Question:
Can some one point me in the right direction on how I can divide a circle to get different regions for a dart board?
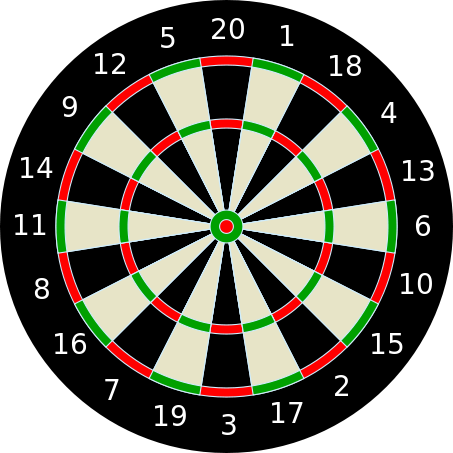
Answer: You're using a cylindrical coordinate system: it's best to express everything in terms of (r, theta) instead of (x, y).
Here's how the two are related:
'''
x = r*cos(theta)
y = r*sin(theta)
'''
If you do that it's easy.
I see seven different radii and twenty angular sections, so each angular section has to be 18 degrees each.
The angular section around the 20 is centered about the vertical. Pick a line for 'theta = 0' and start from there. (Two good choices might be horizontal to the right or the center of the 20.)
Just one caveat: Remember that computers usually implement trig functions to take radians, not degrees. 360 degrees in a circle is intuitive for most people, but computers will prefer 2p radians.